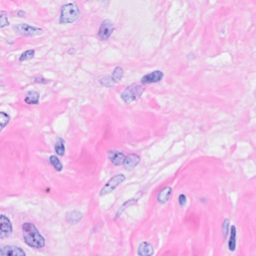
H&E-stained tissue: Breast